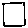
Label: square